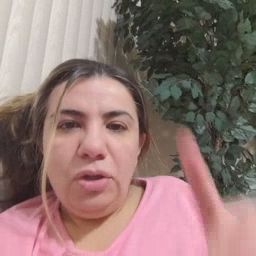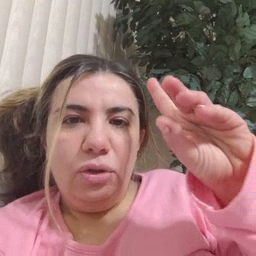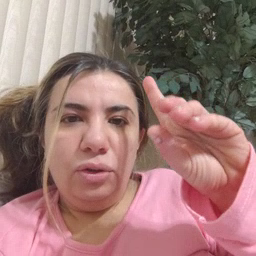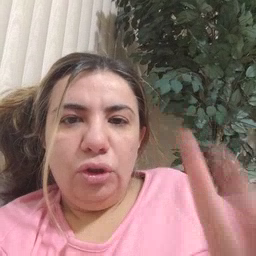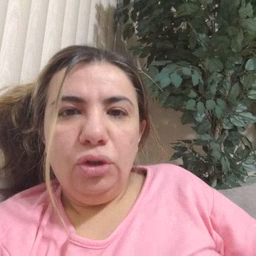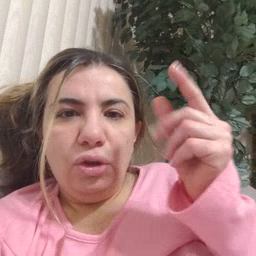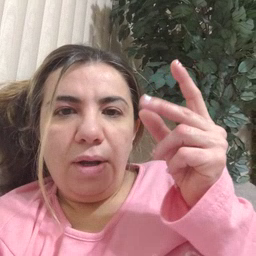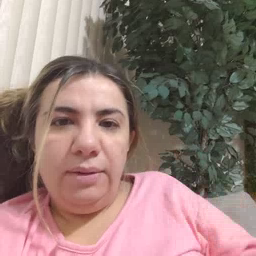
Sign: dog